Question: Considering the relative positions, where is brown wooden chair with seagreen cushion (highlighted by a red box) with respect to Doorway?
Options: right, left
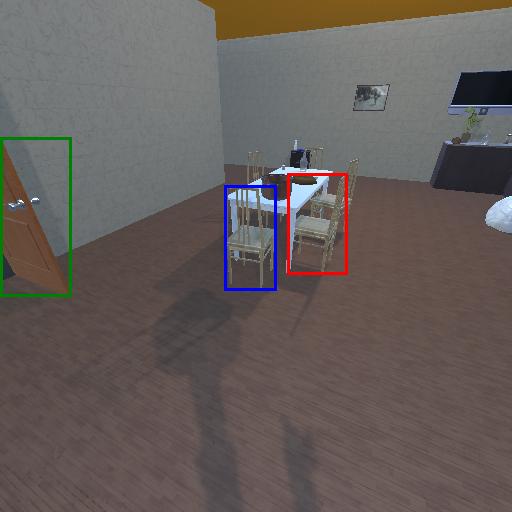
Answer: right